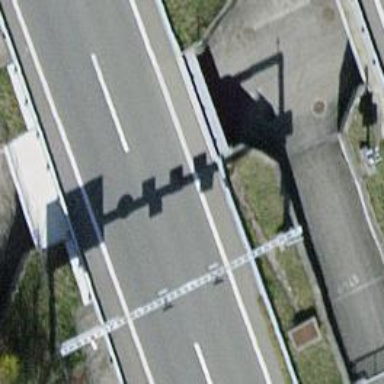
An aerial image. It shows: Motorway bridge.